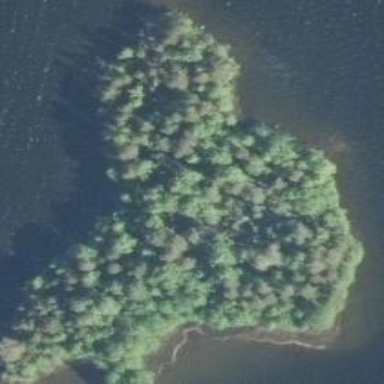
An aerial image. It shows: Island.